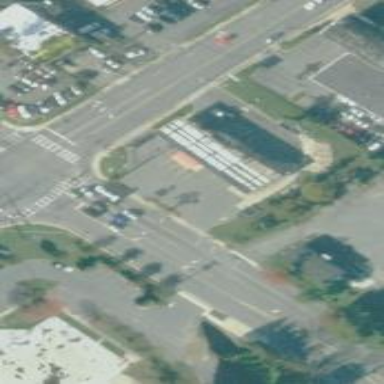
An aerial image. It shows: Convenience shop.